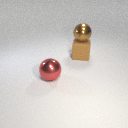
large brown rubber cube below large brown metal sphere